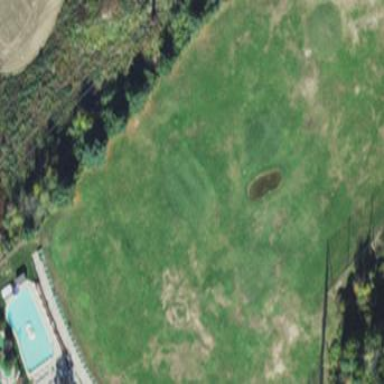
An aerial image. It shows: Golf pitch.